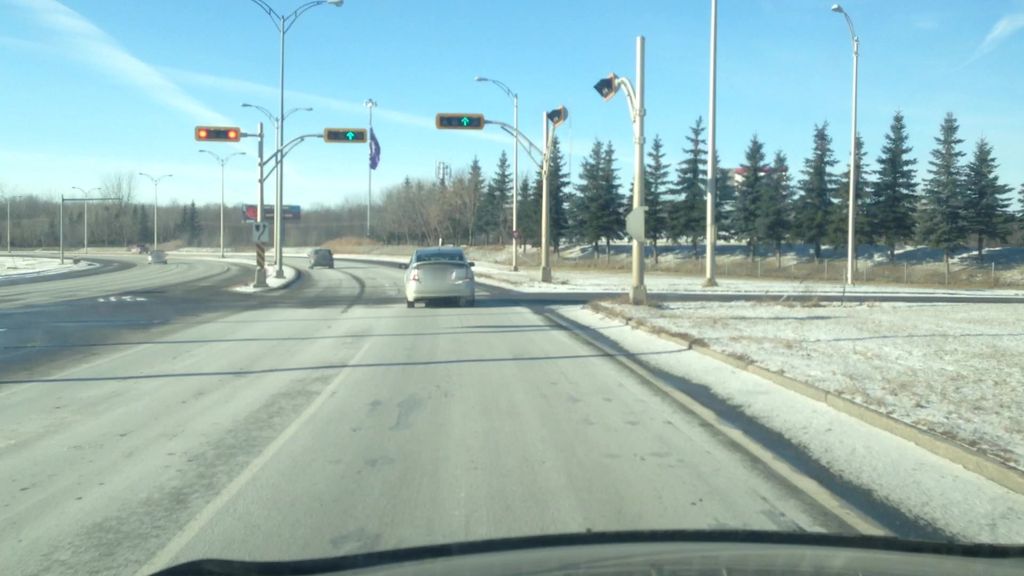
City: montreal